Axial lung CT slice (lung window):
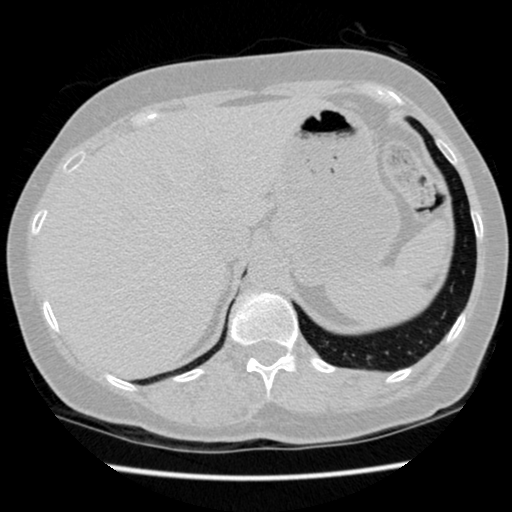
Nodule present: no